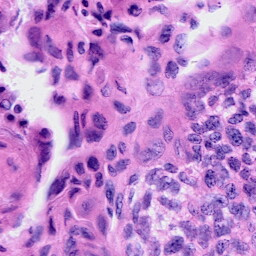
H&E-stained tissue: Cervix